Question: I need to create a popover Programatically like the image showed below

The Problem I'm facing is while creating the popover it comes with default border.
is there any way to create the Popover without border.
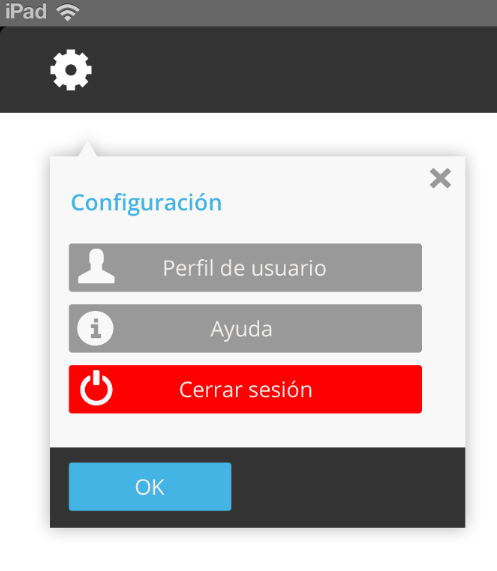
Answer: There is no direct way to remove the popover border. You can try something suggested <URL>